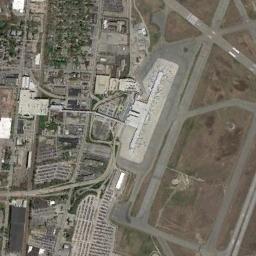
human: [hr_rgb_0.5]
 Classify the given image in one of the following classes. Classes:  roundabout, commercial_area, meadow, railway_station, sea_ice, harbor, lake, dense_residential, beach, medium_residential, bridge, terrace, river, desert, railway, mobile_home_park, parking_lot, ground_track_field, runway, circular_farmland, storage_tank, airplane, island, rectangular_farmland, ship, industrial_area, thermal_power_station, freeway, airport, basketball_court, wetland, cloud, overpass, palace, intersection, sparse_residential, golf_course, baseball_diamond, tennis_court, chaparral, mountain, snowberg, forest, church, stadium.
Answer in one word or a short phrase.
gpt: airport